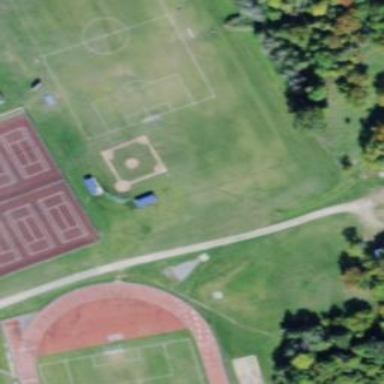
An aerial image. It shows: Baseball pitch for leisure and sports activities.